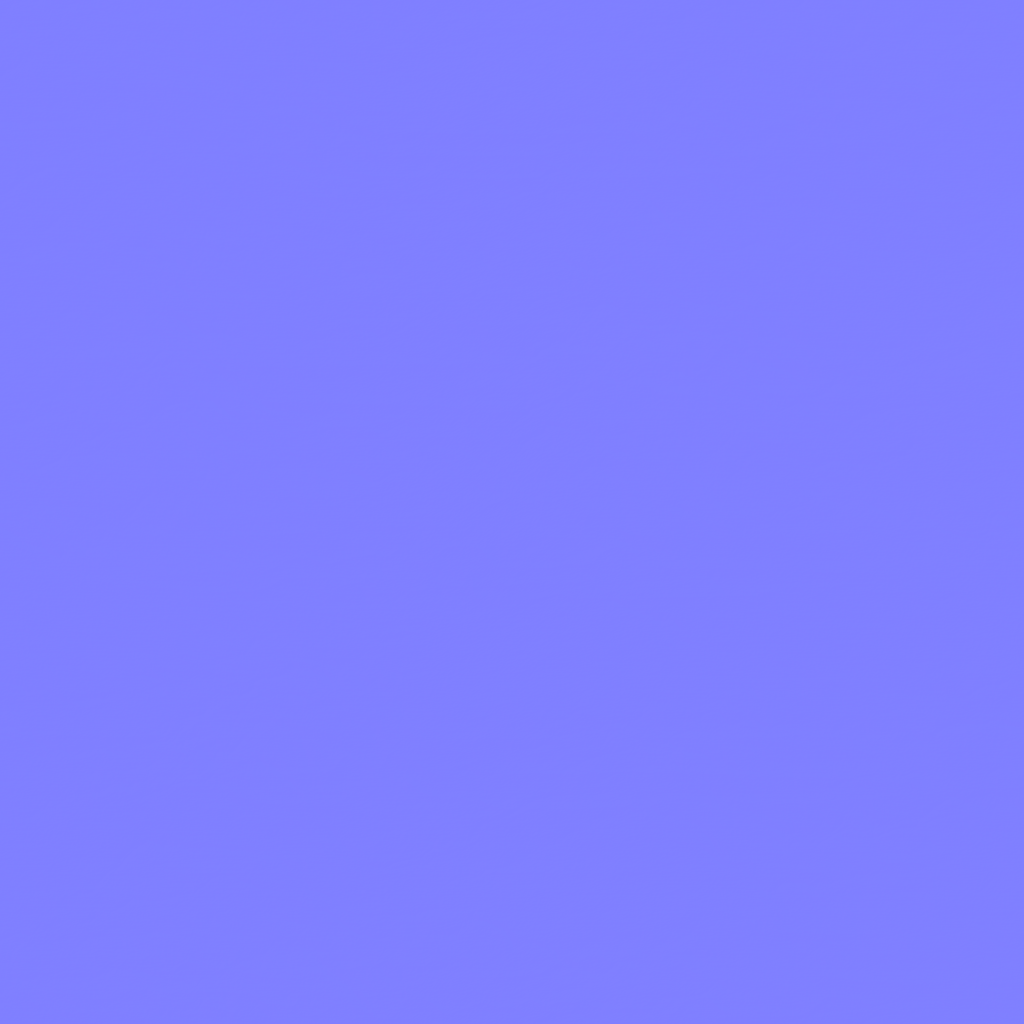
Texture map type: NormalDX